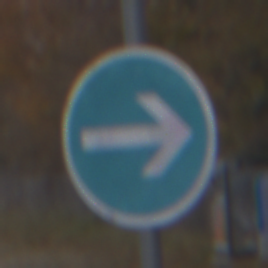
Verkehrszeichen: VorgeschriebeneFahrtrichtungHierRechts
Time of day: MorningAfternoon
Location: Outdoor (Nature)
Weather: Overcast
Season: NotSpecified
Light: Natural